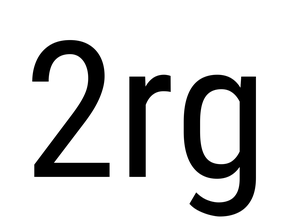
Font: Roboto_Condensed_Regular